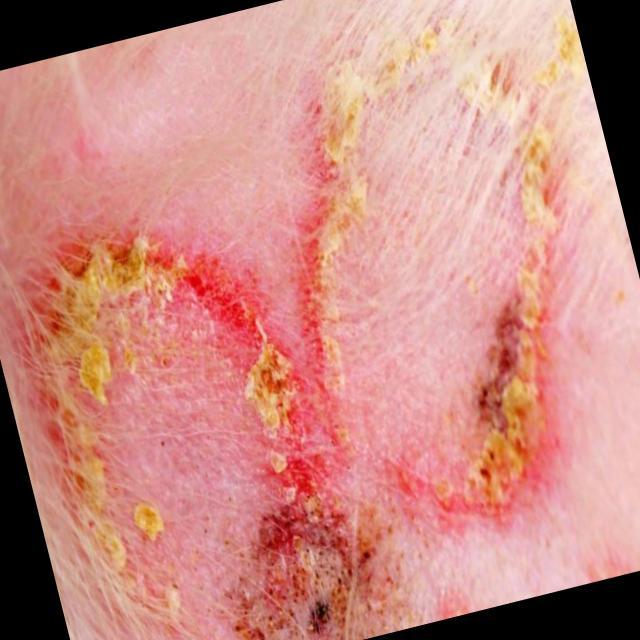
Canine ringworm (Dermatophytosis) — fungal infection caused by Microsporum or Trichophyton. Presents with circular alopecia, scaling, crusting, and broken hairs.